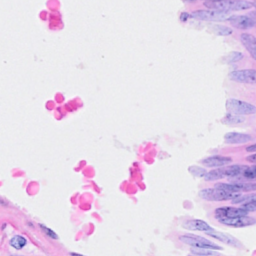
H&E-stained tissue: Breast